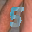
Label: 5